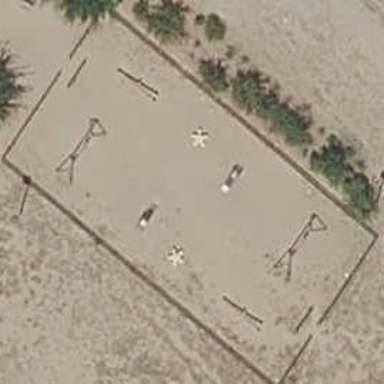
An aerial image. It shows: Playground with sandy surface.